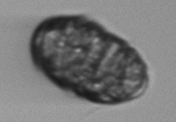
Label: Margalefidinium